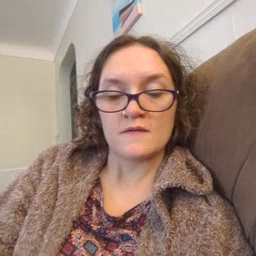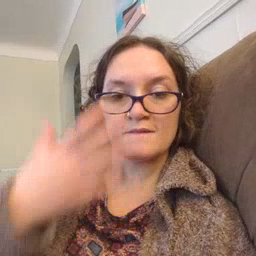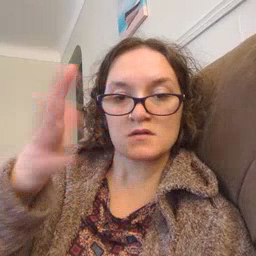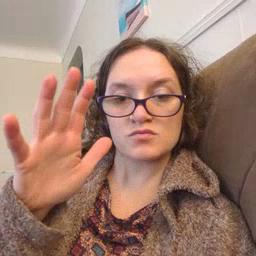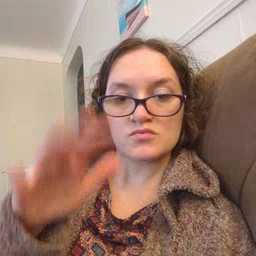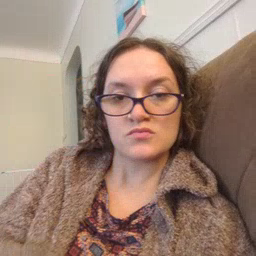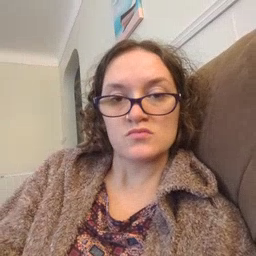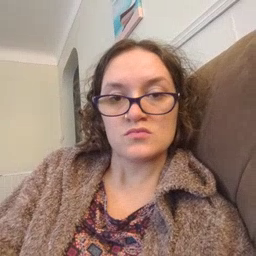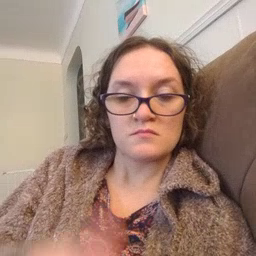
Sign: finish